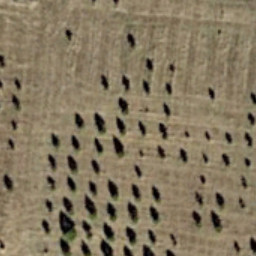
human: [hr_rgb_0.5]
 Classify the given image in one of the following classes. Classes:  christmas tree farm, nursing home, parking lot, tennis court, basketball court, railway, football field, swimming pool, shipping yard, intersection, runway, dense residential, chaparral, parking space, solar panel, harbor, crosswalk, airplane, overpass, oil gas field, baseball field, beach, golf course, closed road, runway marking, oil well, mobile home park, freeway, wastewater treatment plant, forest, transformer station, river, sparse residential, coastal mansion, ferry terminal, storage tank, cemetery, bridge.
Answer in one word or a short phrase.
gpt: christmas tree farm